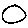
Label: circle